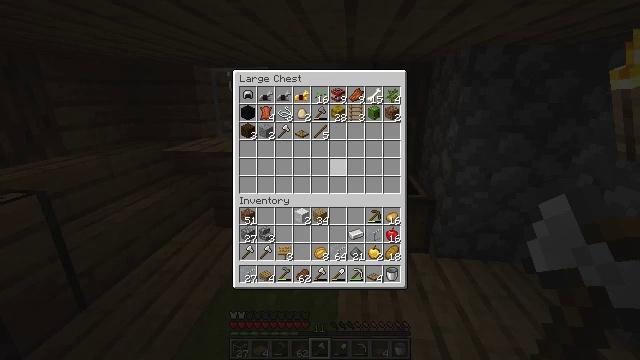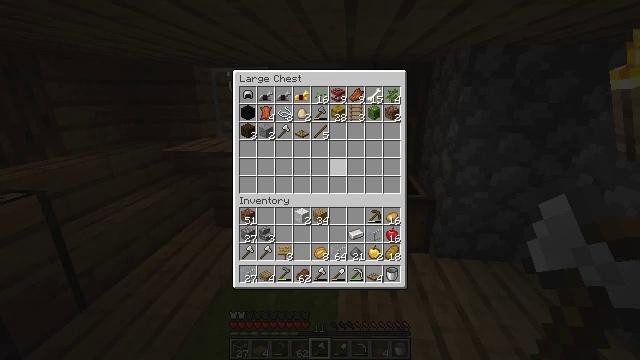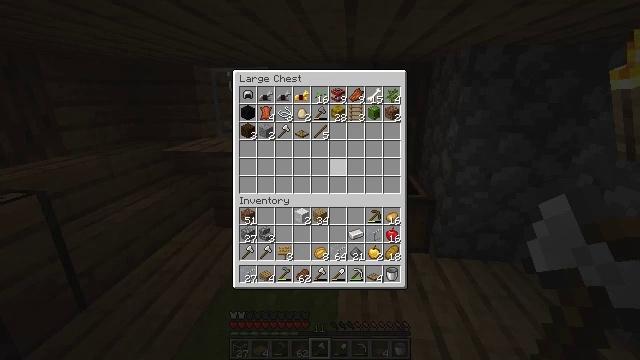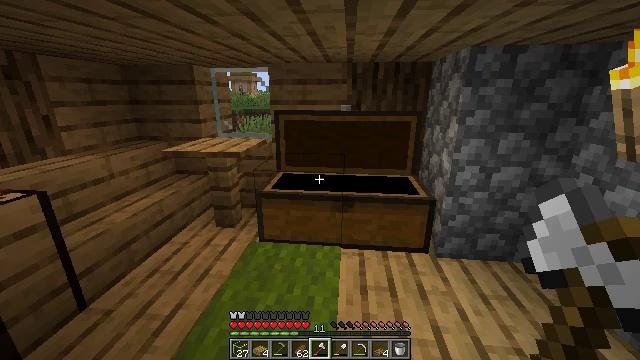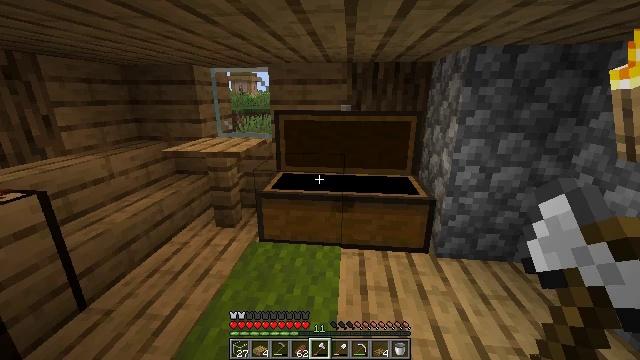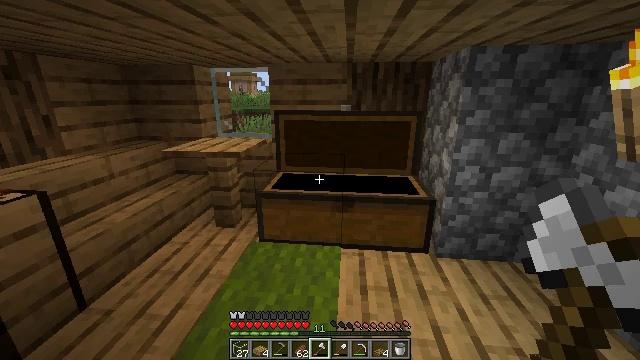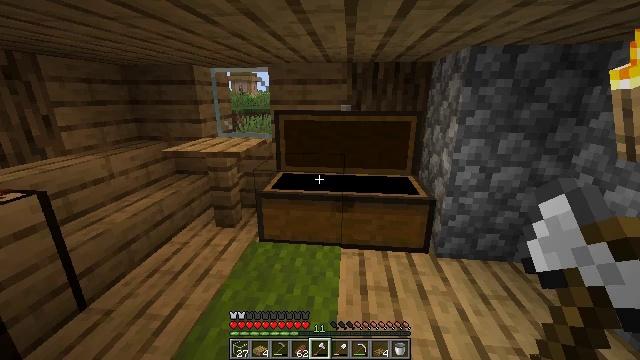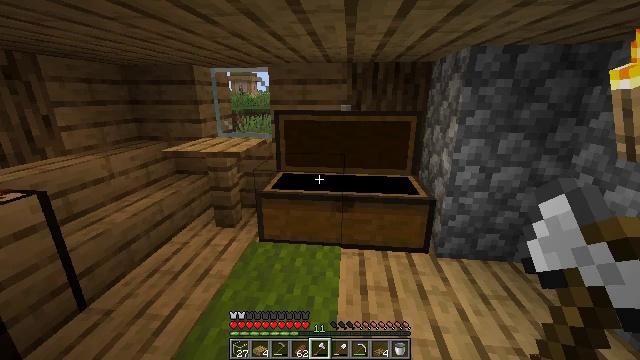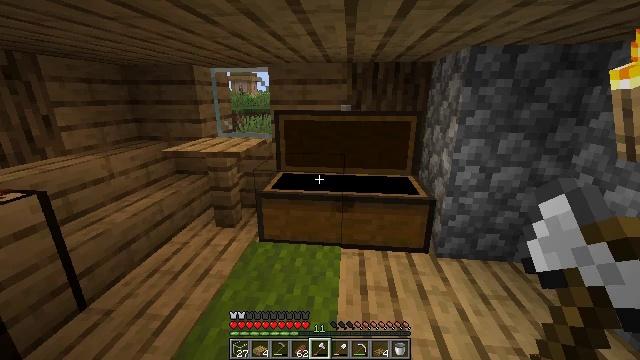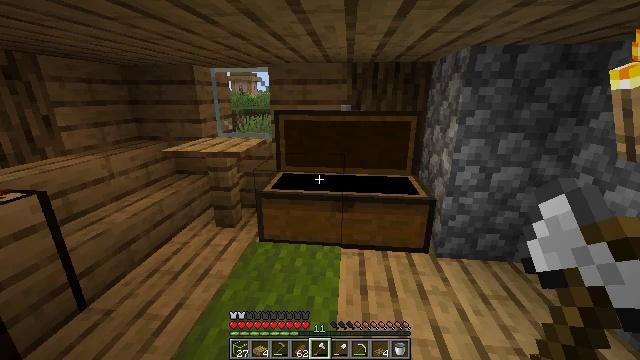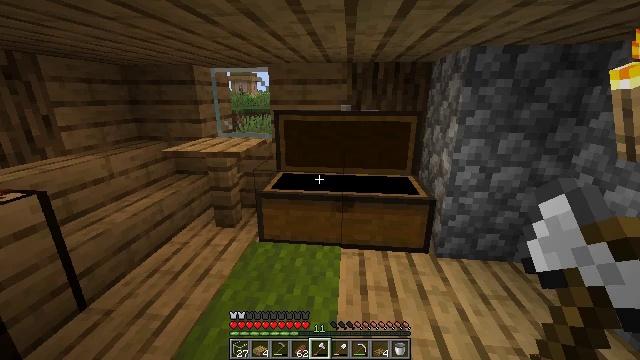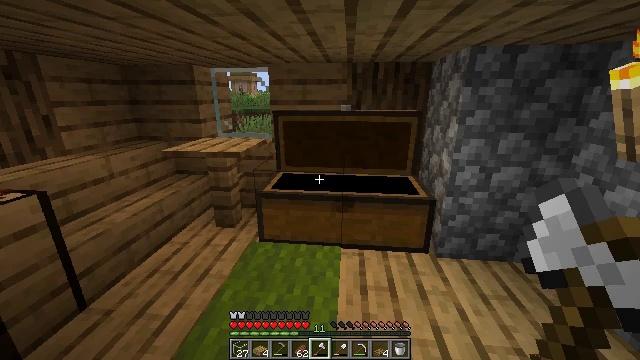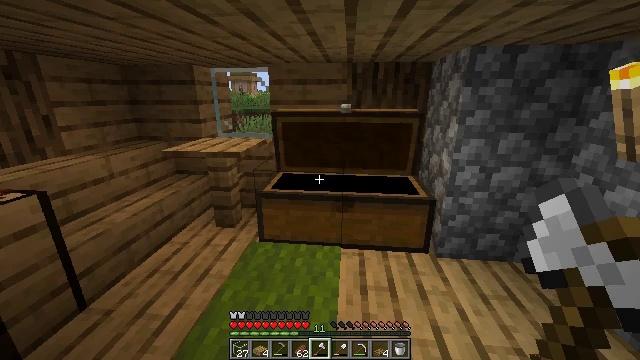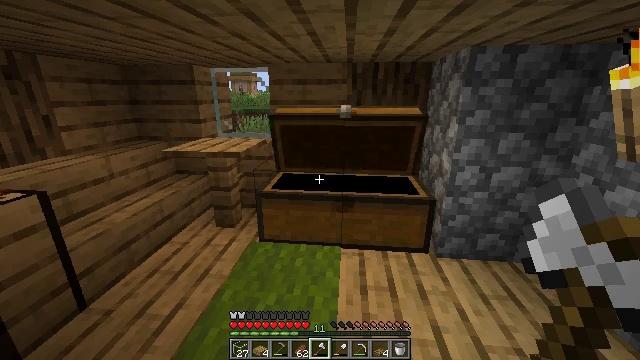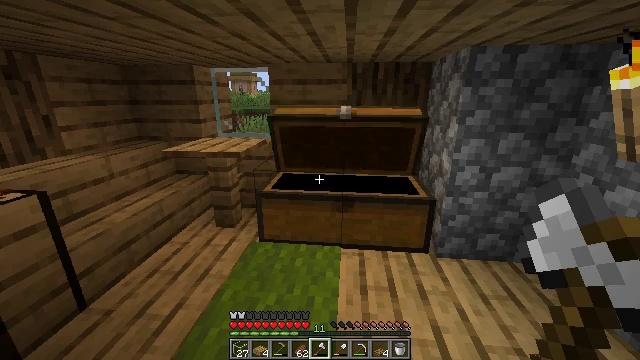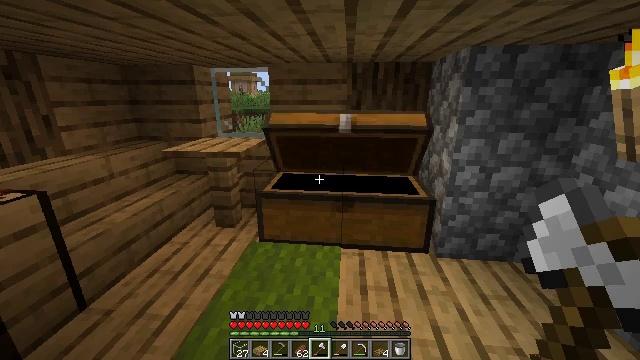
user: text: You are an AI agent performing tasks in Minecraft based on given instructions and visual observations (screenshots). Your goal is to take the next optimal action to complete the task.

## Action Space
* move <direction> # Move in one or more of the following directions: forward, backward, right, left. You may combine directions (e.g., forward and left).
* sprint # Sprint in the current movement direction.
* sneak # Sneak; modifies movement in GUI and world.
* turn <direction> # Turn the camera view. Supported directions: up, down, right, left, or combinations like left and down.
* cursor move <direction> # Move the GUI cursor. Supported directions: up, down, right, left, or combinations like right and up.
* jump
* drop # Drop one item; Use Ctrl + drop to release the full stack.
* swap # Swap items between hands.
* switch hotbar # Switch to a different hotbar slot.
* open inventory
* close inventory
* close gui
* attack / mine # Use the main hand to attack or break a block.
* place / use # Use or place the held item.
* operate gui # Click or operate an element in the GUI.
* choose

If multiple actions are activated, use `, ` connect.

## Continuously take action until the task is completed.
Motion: motion action
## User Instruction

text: Retrieve carrots by attacking the plant.
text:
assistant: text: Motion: no_op
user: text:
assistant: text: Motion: no_op
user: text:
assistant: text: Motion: no_op
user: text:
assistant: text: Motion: close gui
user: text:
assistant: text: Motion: no_op
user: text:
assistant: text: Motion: no_op
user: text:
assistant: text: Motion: no_op
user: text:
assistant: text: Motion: no_op
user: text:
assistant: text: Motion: no_op
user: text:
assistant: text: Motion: no_op
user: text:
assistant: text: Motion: no_op
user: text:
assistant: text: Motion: no_op
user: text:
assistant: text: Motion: no_op
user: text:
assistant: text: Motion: no_op
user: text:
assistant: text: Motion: no_op
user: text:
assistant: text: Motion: no_op
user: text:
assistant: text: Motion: no_op
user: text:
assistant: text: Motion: no_op
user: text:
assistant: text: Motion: no_op
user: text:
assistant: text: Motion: no_op
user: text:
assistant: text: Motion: no_op
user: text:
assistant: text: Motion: no_op
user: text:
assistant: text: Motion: no_op
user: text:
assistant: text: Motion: no_op
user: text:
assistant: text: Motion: no_op
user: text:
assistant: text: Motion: no_op
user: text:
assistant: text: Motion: no_op
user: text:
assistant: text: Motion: no_op
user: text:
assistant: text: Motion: no_op
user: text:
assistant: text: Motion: no_op